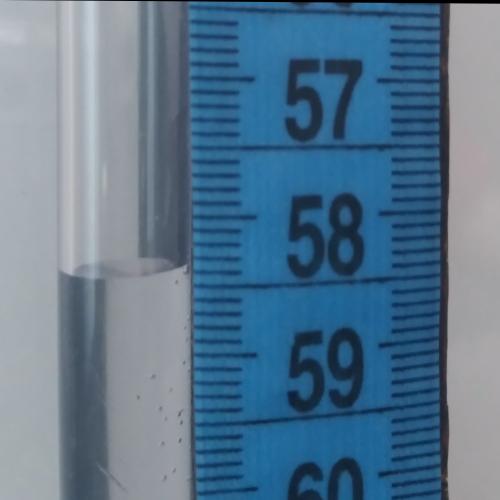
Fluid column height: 58.4 cm